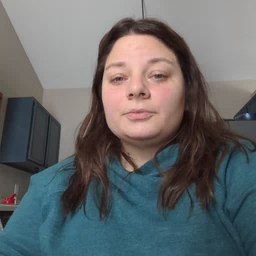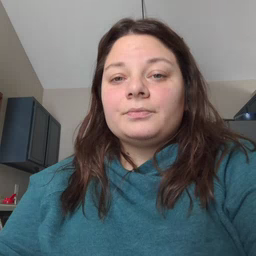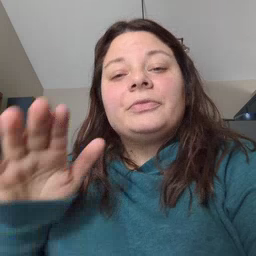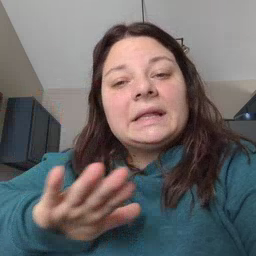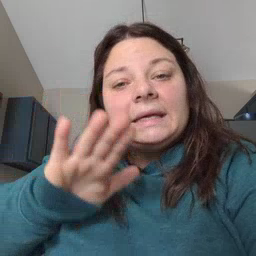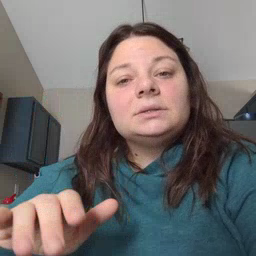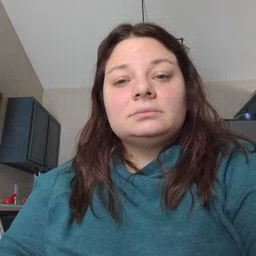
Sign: clean